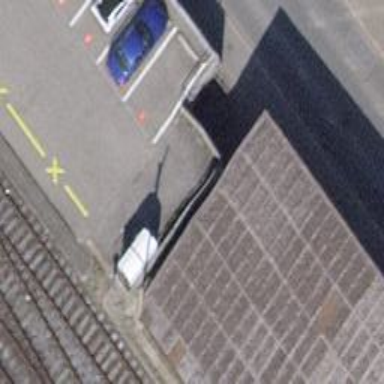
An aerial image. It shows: Bicycle parking area.